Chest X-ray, PA view. Patient: 51 years old, sex M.
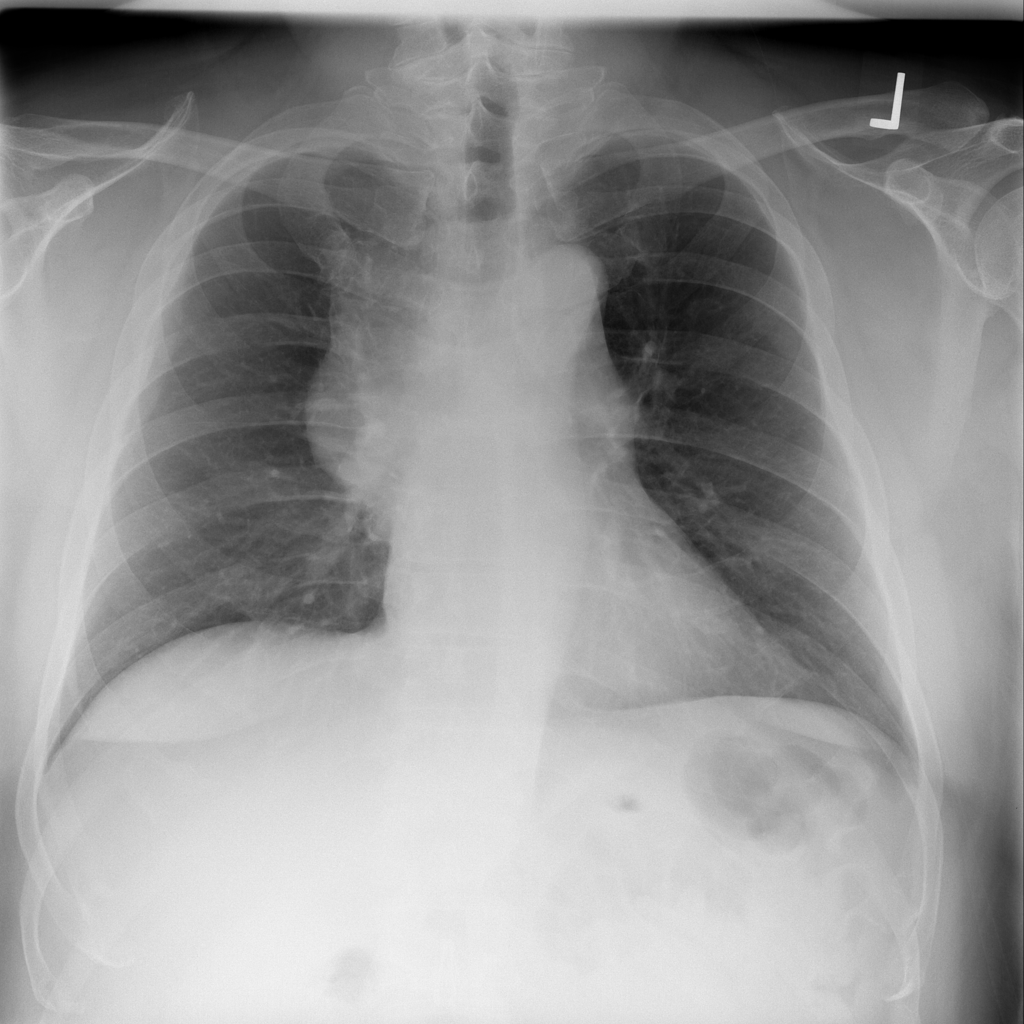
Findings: Mass